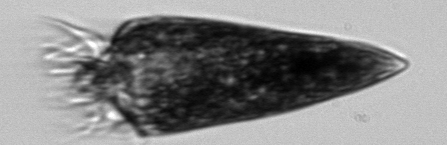
Label: Strombidium_tintinnodes